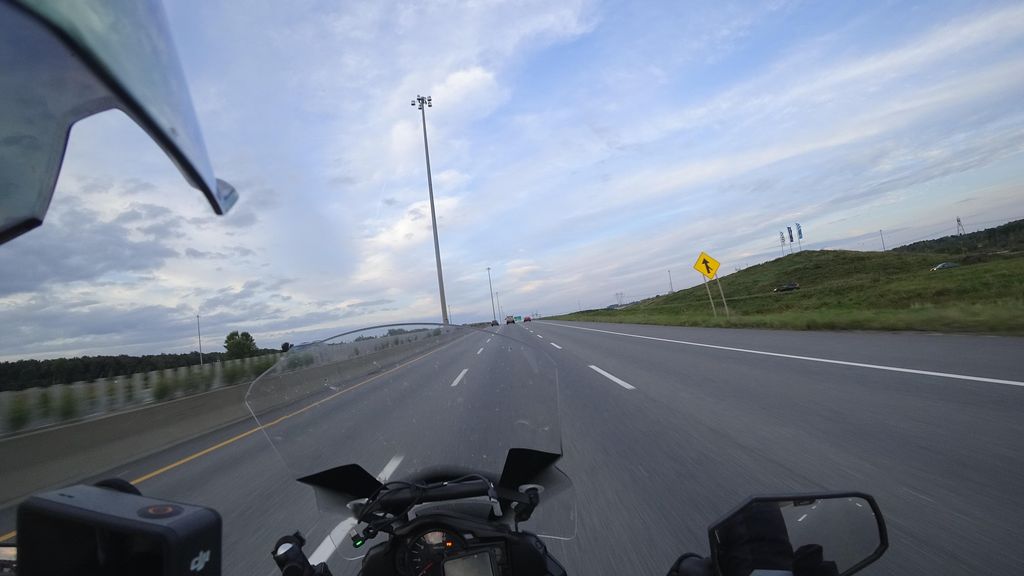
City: quebec_city